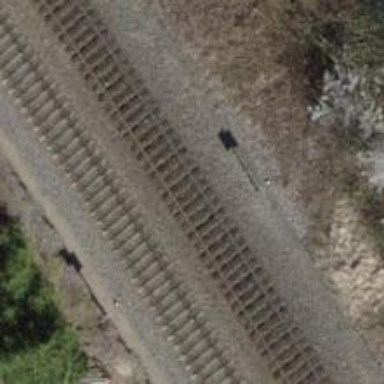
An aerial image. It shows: Railway milestone.